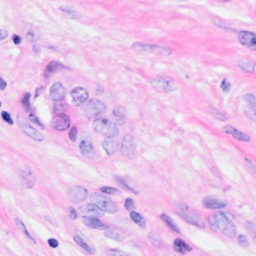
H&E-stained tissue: Breast